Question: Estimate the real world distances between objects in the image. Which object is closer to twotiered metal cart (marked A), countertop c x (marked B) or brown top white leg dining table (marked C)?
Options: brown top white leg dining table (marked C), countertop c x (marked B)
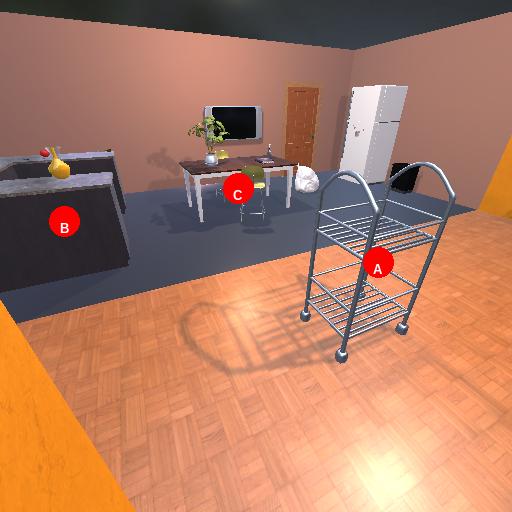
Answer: brown top white leg dining table (marked C)